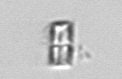
Label: Bacillariophyceae_morphotype1